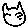
Label: cat